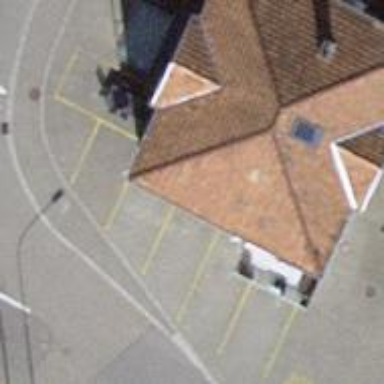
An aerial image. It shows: Restaurant.